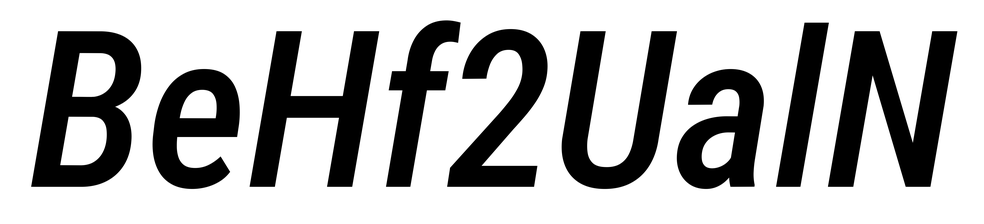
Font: Roboto-Italic_Condensed_Medium_Italic